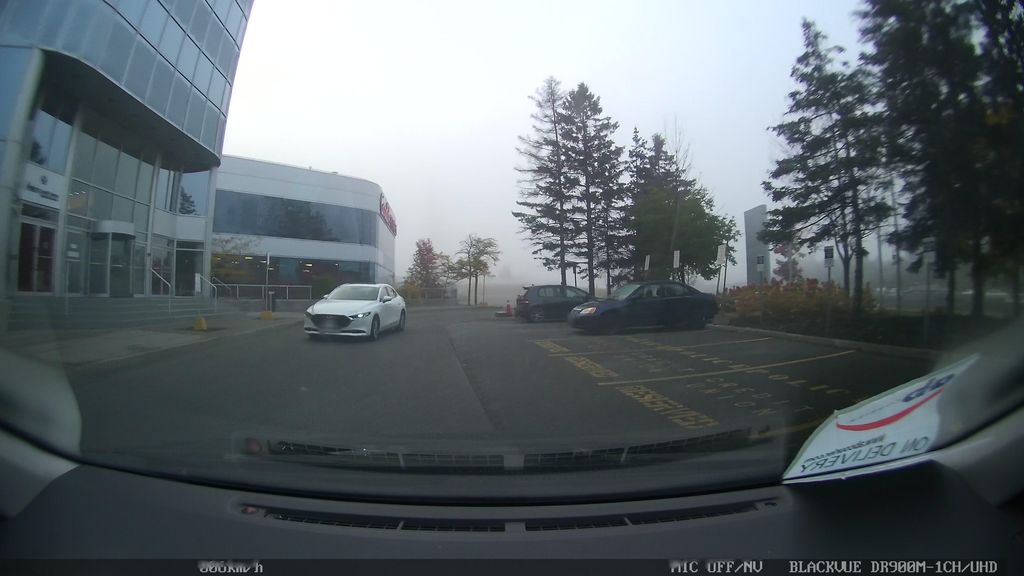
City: toronto